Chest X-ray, AP view. Patient: 54 years old, sex F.
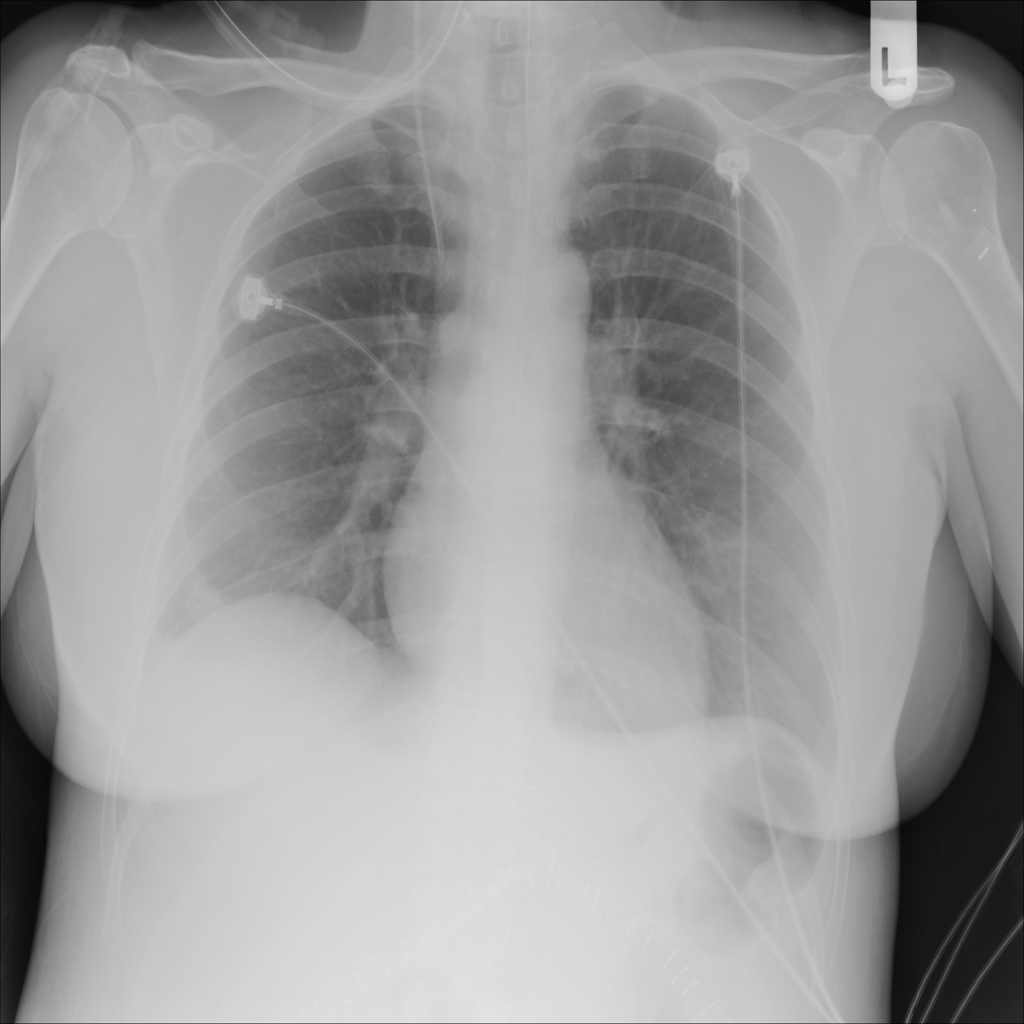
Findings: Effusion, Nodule